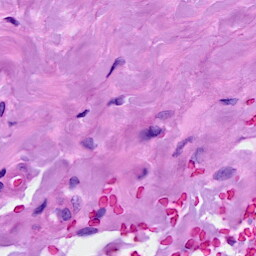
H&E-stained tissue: Breast